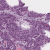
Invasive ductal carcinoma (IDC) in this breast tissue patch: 1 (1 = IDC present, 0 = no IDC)